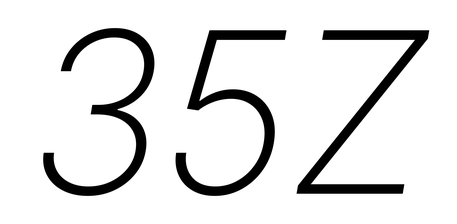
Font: Inter-Italic_ExtraLight_Italic